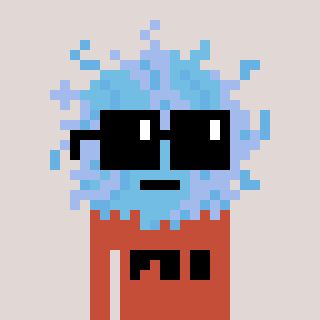
a pixel art character with square black sunglasses, a lint-shaped head and a rust-colored body on a warm background